Question: I noticed a + sign preceeding a function in the bootstrap.js code and wondered what effect this has or is it just for fun?

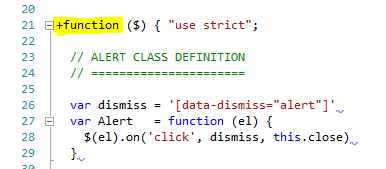
Answer: I think it forces the parser to treat the part following the '+' as an expression. You can also read <URL>
Also check <URL>